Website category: movie
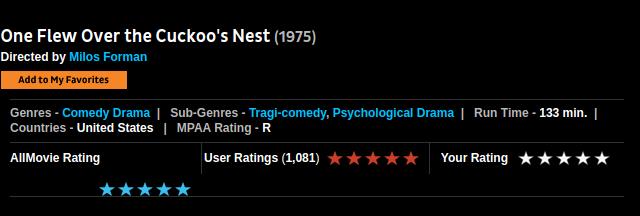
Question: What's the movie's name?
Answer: One Flew Over the Cuckoo's Nest

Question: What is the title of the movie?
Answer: One Flew Over the Cuckoo's Nest

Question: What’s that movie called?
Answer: One Flew Over the Cuckoo's Nest

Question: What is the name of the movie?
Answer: One Flew Over the Cuckoo's Nest

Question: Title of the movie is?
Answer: One Flew Over the Cuckoo's Nest

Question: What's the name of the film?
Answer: One Flew Over the Cuckoo's Nest

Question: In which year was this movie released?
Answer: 1975

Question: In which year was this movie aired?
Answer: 1975

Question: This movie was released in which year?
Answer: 1975

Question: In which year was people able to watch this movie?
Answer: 1975

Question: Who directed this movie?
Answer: Milos Forman

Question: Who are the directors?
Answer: Milos Forman

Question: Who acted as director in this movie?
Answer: Milos Forman

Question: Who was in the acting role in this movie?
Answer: Milos Forman

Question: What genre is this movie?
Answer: Comedy Drama

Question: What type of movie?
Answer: Comedy Drama

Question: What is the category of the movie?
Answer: Comedy Drama

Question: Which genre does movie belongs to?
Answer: Comedy Drama

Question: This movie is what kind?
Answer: Comedy Drama

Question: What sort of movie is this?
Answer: Comedy Drama

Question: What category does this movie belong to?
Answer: Comedy Drama

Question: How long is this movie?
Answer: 133 min.

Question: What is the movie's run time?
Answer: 133 min.

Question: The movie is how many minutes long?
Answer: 133 min.

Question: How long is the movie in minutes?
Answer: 133 min.

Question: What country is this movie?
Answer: United States

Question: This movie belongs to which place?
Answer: United States

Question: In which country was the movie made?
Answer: United States

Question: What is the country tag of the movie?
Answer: United States

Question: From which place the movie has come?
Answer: United States